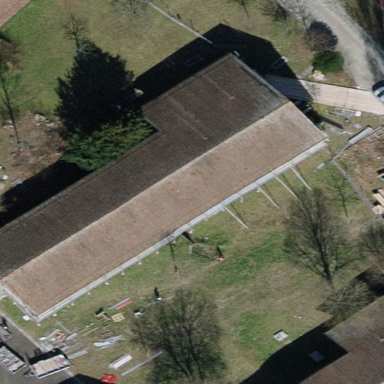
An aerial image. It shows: School building with pitched roof.